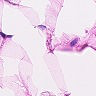
Metastatic tissue present: no